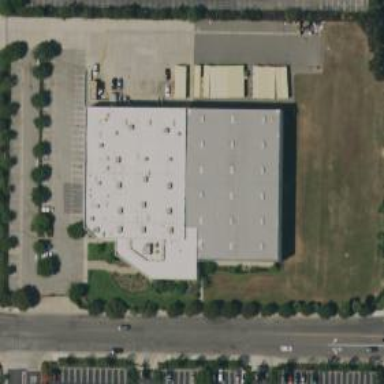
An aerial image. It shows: Factory building.